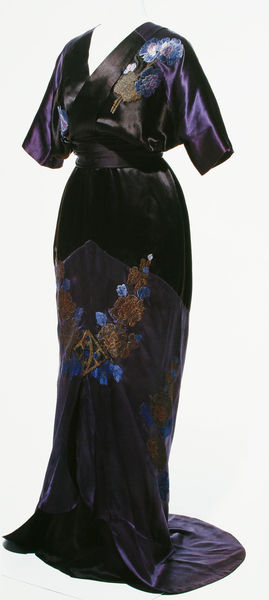
Titel: Abendkleid
Künstler: Callot Soeurs
Standort: Kyoto (Japan)
Institution: Kyoto Costume Institute
Schlagwörter: blau, ausschnitt, blumen, frau, kleid, schwarz, blüten, gürtel, muster, ärmel, gewand, gold, kostüm, stickerei, seide, schleppe, taille, japan, lila, violett, revers, raffung, abendkleid, foto, puppe, stickereien, kimono, teezeremonie, geesha, gescha, gesha, komono